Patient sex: M
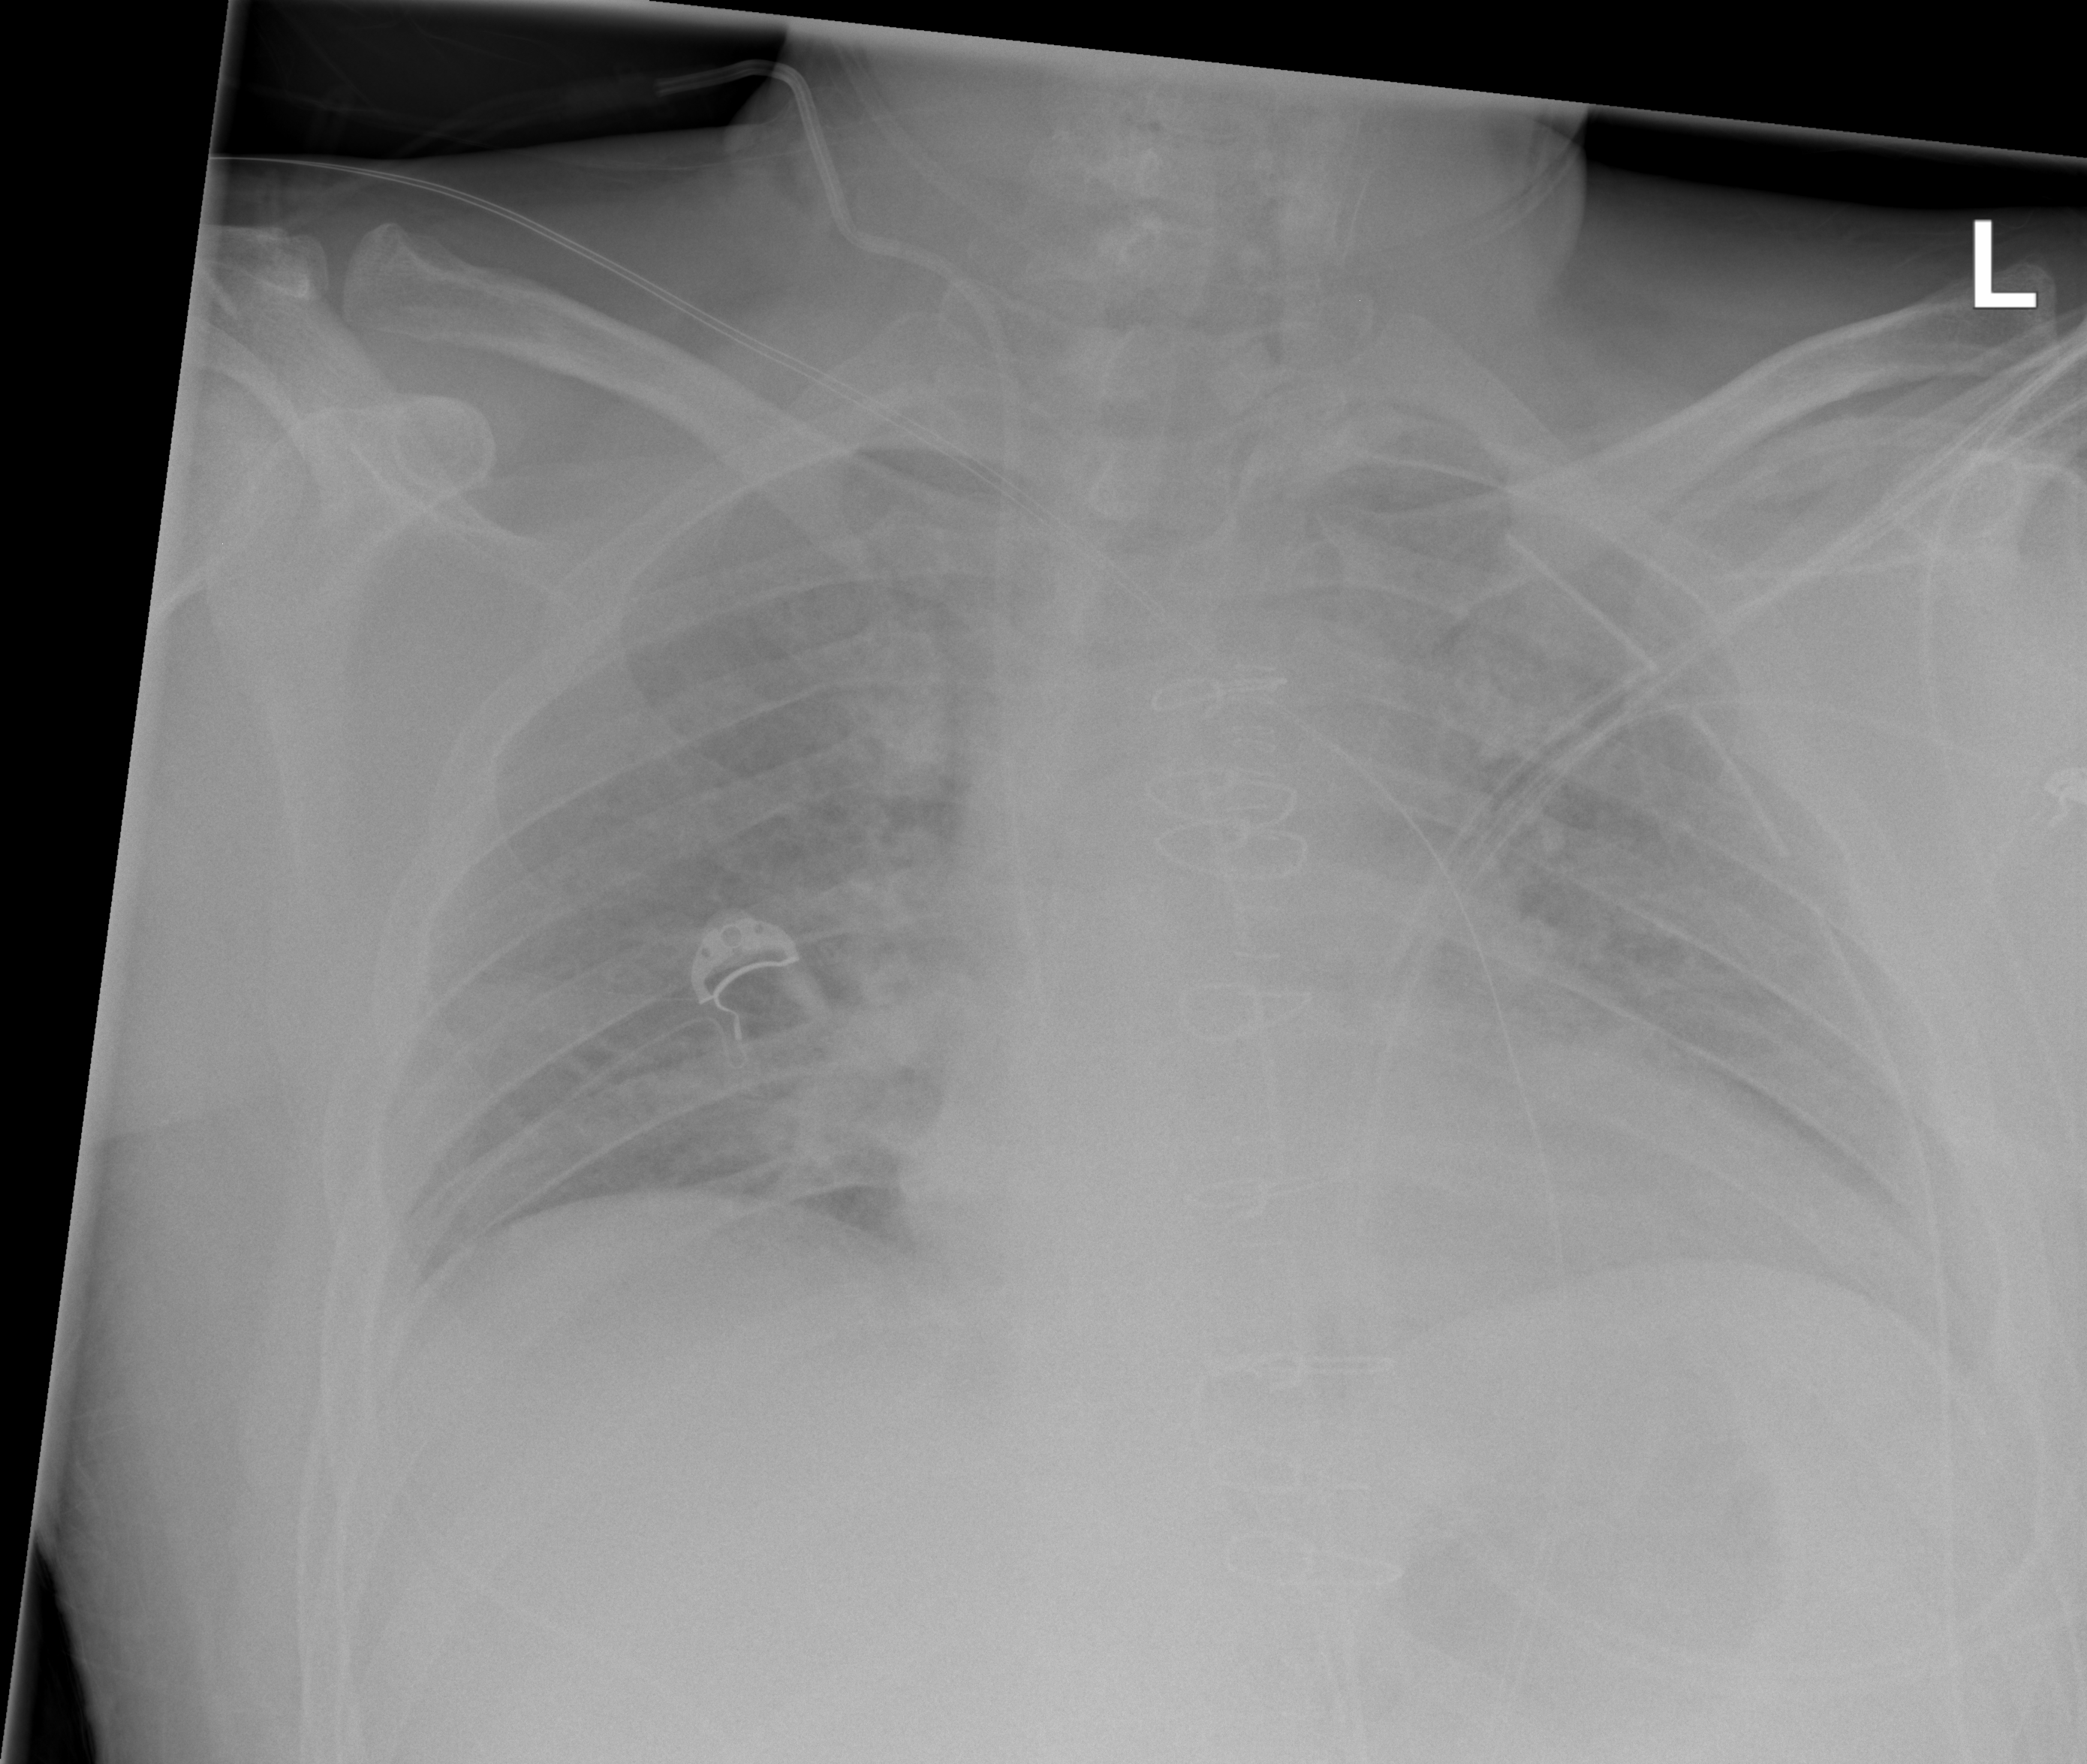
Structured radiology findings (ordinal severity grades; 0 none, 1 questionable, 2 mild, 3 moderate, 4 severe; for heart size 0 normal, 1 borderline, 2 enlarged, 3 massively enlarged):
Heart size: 2
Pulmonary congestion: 2
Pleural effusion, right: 0
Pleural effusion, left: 1
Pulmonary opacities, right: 2
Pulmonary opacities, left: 2
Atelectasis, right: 0
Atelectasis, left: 0